Question: I know how to fetch image from photo library or camera in ios4.2.1
but in ios 5 there is new feature in photo app like if user wants to edit image or crop image then he is able to do such kind of things.
The same functionality I want to implement in my app when I grab image from camera or photo library.
the code by which I fetched image in ios 4.2.1 works also in ios 5 but by this code I am not able to edit or crop my image.
My code is as follows:
'''
- (IBAction)btnCapturePressed:(id)sender {
if([UIImagePickerController isSourceTypeAvailable:UIImagePickerControllerSourceTypeCamera])
{
ipc=[[UIImagePickerController alloc] init ];
ipc.delegate=self;
ipc.sourceType=UIImagePickerControllerSourceTypeCamera;
//btnUserImage.tag=-2;
[self presentModalViewController:ipc animated:YES];
} else {
UIAlertView *alert = [[UIAlertView alloc] initWithTitle:@"Nemo Rating" message:@"Camera capture is not supported in this device" delegate:nil cancelButtonTitle:@"OK" otherButtonTitles:nil, nil];
[alert show];
[alert release];
}
-(void) imagePickerController:(UIImagePickerController *) picker didFinishPickingMediaWithInfo :(NSDictionary *)info
{
UIImage *imageToScale=[info objectForKey:UIImagePickerControllerOriginalImage];
// imageToScale=[imageToScale imageByScalingAndCroppingForSize:CGSizeMake(20,10)];
imageToScale=[imageToScale scaleToSize:CGSizeMake(95, 86)];
[btnUserImage setImage:imageToScale forState:UIControlStateNormal];
float version = [[[UIDevice currentDevice] systemVersion] floatValue];
if(version >= 5.0)
{
[[picker presentingViewController] dismissModalViewControllerAnimated:YES];
[picker release];
}
else
{
[[picker parentViewController] dismissModalViewControllerAnimated:YES];
//[picker popViewControllerAnimated:YES];
[picker release];
}
}
'''
This code simply give me the image but I am not able to edit it...
then is there any different code which make me able to edit or crop my image like photo app
for better understanding I upload followin screen shot. I take this screen shot from photo app.

thanks in advance.
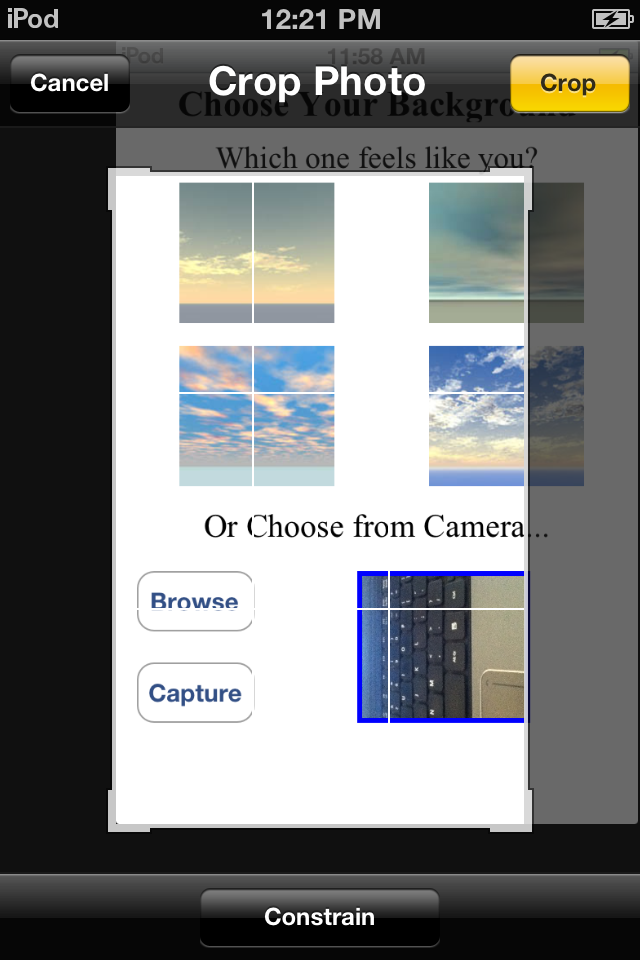
Answer: I found one link which is not same as you want but it might help you
<URL>